Question: I want to do a border with css like this

what I have for now is something like this:
'''
input,textarea,select {
font-weight: 400 !important;
font-family: Monaco !important;
}
input:focus,textarea:focus,select:focus,checkbox:focus,input[type=checkbox]:focus
{
border: 2px solid #8aade1;
-webkit-box-shadow: 0 0 3px #8aade1;
-moz-box-shadow: 0 0 3px #8aade1;
-o-box-shadow: 0 0 3px #8aade1;
box-shadow: 0 0 3px #8aade1;
-webkit-border-radius: 3px;
-moz-border-radius: 3px;
border-radius: 3px;
outline: none;
}
/* Desativar borda zuada no firefox */
input::-moz-focus-inner,button::-moz-focus-inner {
border: 0;
}
'''
<URL>
Is there a way to make it more similar?
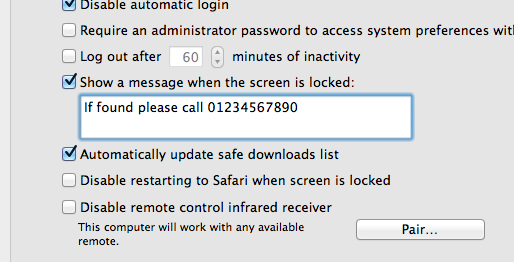
Answer: This will work on some browsers...but not all. And it won't work on select elements in FF or IE. (I know. I tried it a week ago.) I know that Google does something similar, but when I tried looking at their code, they actually have the of select elements, but they're not really that. I wussed out and just went with a simple outline instead of trying to get the exact same box-shadow.
Not what you want to hear, I know...but that's my experience.